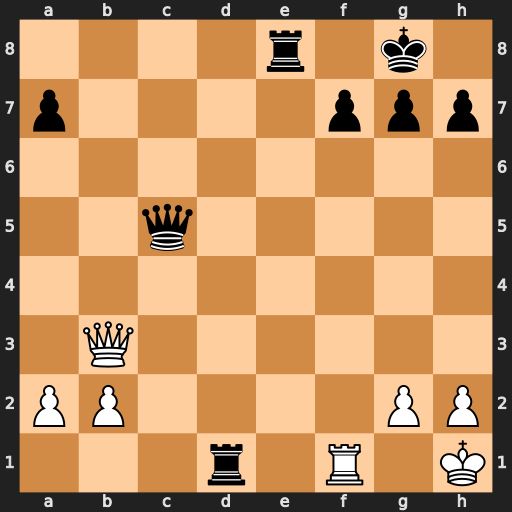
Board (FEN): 4r1k1/p4ppp/8/2q5/8/1Q6/PP4PP/3r1R1K
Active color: w
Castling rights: -
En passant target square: -
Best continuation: Qxf7+ Kh8 Qxe8+ Qf8 Qxf8#